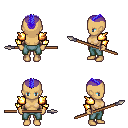
a pixel art fantasy rpg character, female body template, human, tanned skin, gold arm armor, teal pants, blue short mohawk hairstyle, spear, four views (front, back, left, right), 2x2 character sprite sheet, small pixel art, hard edges, no anti-aliasing